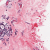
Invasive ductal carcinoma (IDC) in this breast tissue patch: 0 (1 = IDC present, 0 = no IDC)